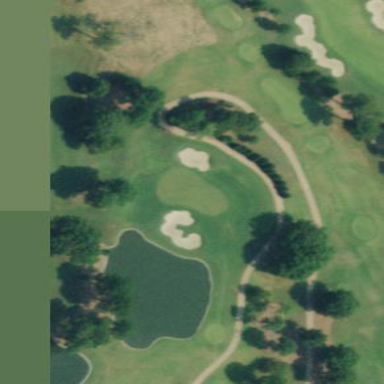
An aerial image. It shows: Golf rough area.